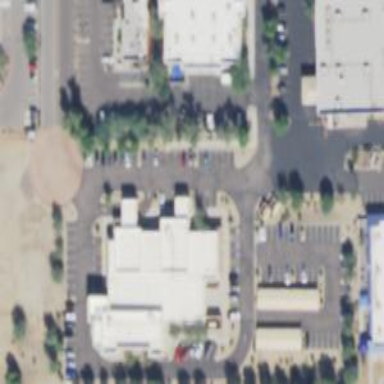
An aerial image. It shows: Healthcare clinic.